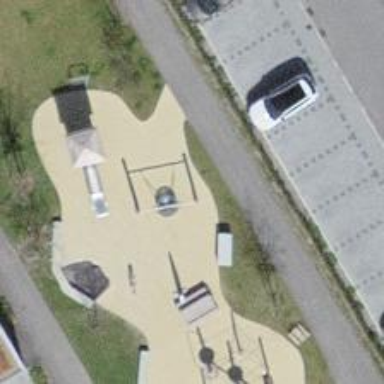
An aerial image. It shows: Playground.